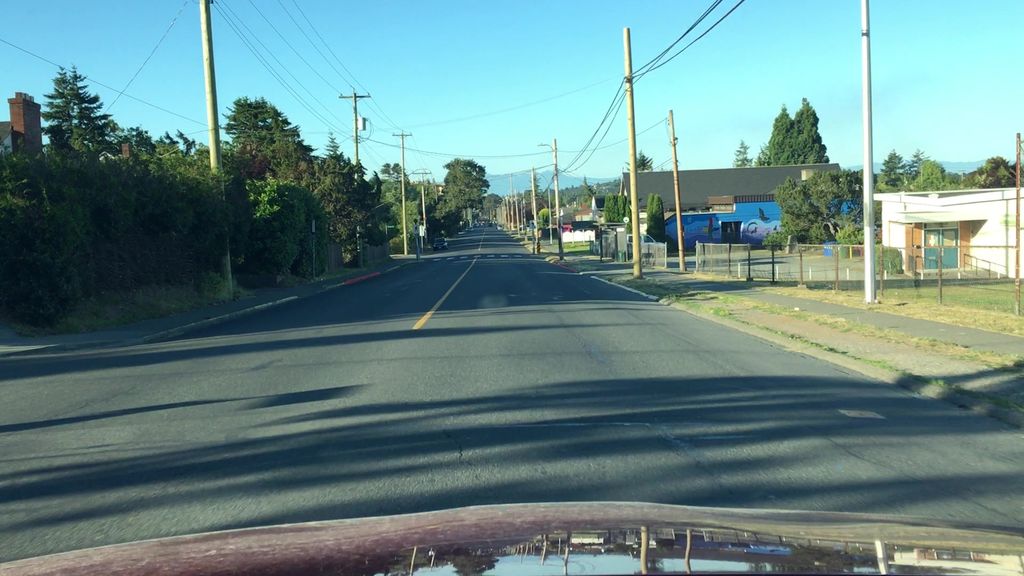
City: victoria